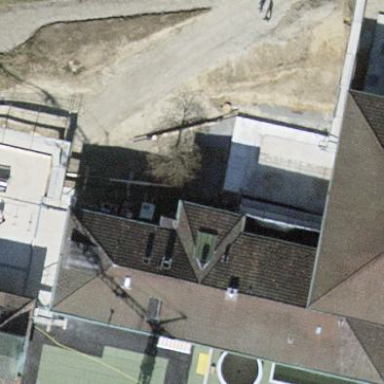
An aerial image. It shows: Building.